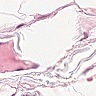
Metastatic tissue present: no